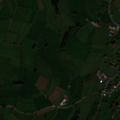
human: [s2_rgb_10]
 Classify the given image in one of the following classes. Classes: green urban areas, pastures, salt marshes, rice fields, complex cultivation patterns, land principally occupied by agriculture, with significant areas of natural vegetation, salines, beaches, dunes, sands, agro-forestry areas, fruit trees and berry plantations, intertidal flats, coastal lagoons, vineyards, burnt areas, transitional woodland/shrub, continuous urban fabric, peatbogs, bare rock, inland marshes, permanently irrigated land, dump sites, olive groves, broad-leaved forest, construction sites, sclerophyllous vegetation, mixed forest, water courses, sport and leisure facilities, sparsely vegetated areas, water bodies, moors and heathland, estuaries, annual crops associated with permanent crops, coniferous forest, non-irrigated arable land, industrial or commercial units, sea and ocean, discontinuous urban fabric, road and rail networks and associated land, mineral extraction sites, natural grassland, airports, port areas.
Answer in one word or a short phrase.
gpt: discontinuous urban fabric, pastures